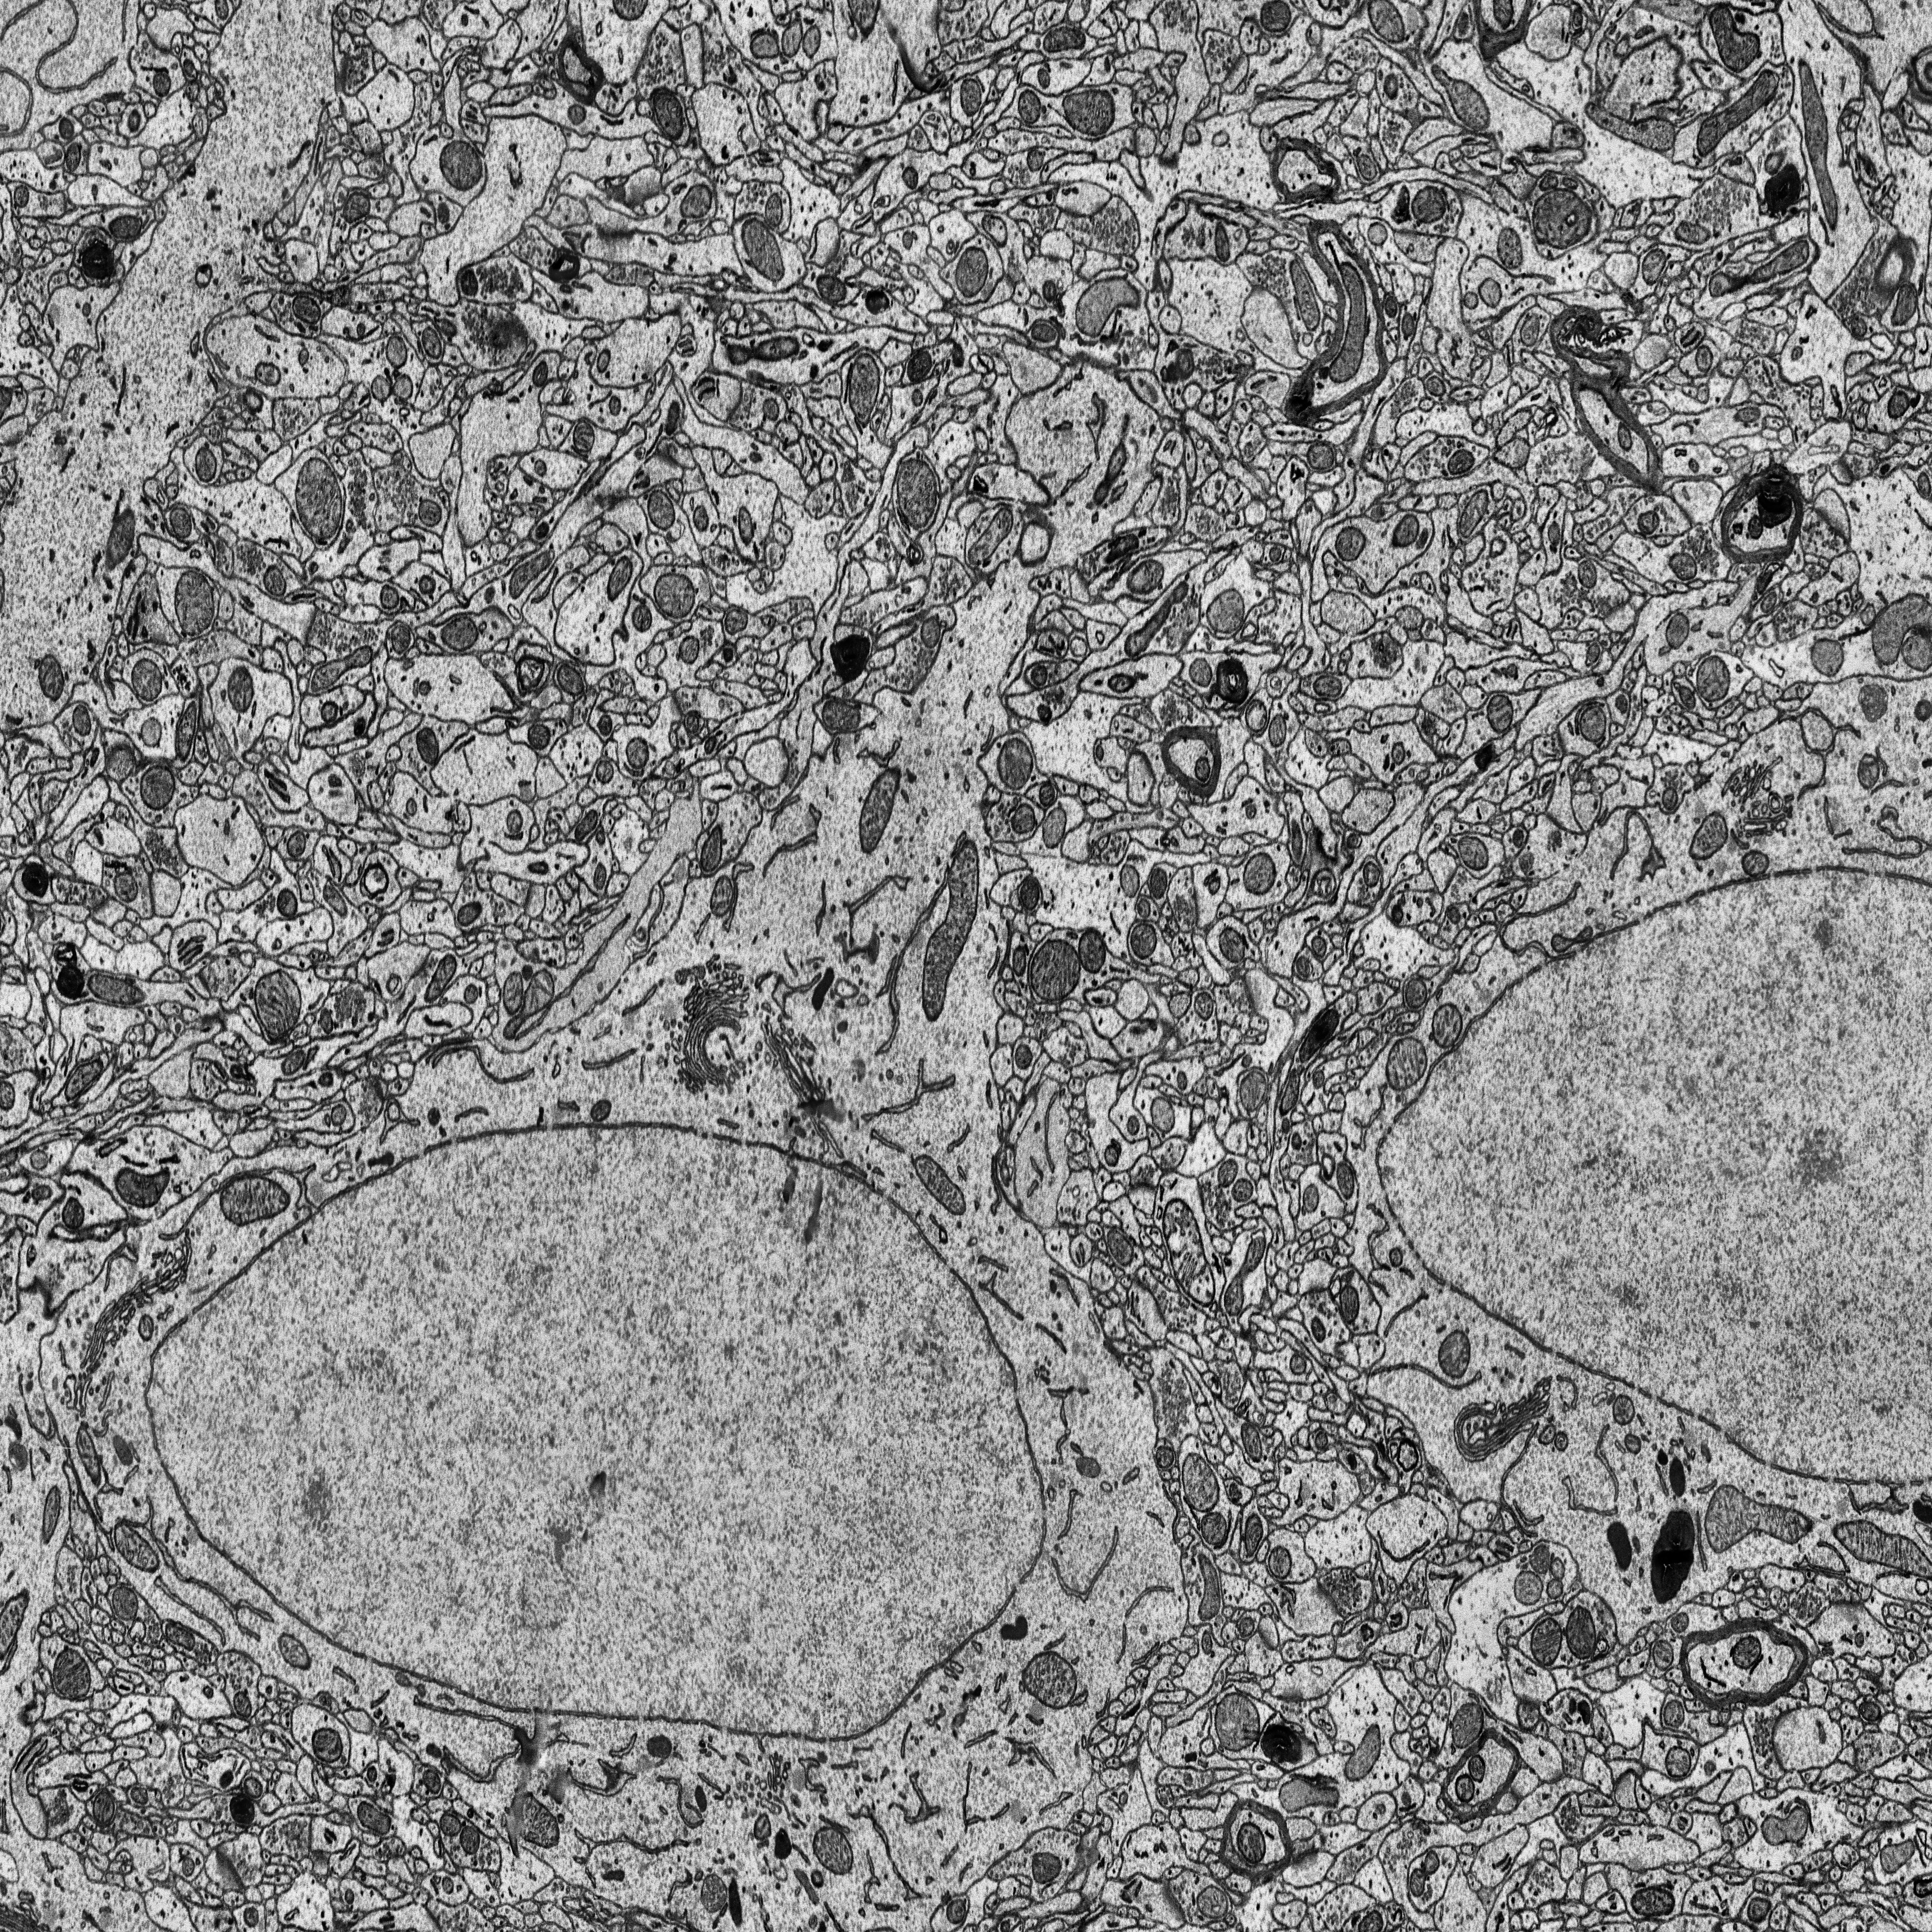
Electron microscopy slice of rat cortex tissue
Slice depth (z): 366
Mitochondria instances in slice: 353